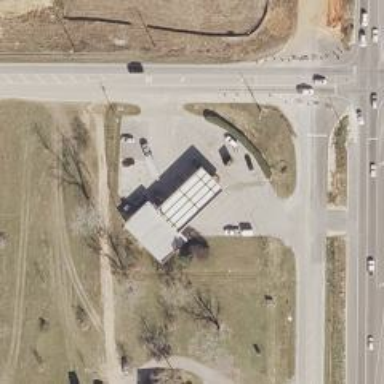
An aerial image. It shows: Convenience shop.